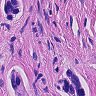
Metastatic tissue present: yes